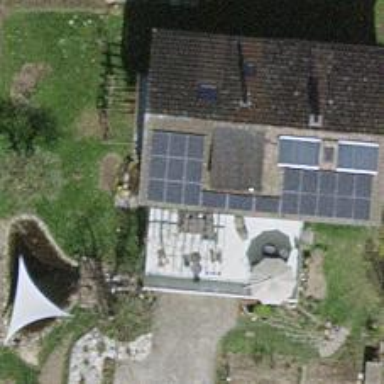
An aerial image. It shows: Solar power generator with photovoltaic panels.